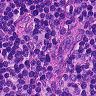
Metastatic tissue present: no